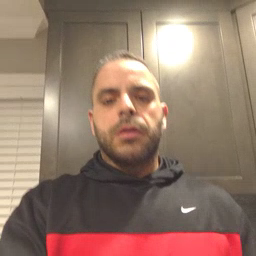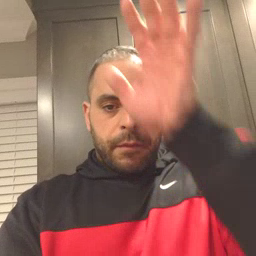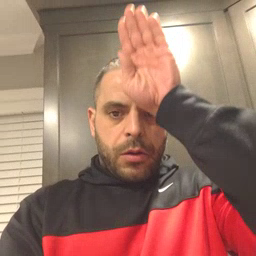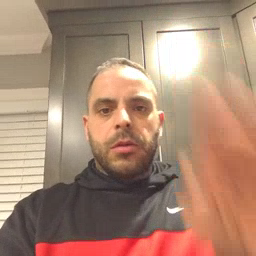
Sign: fireman